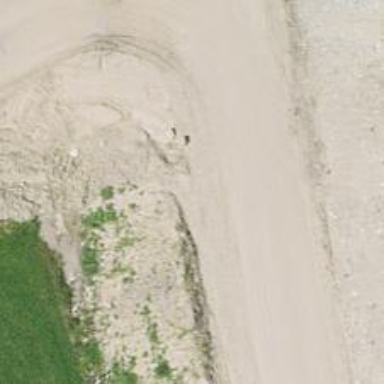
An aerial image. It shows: Service road with gravel surface.